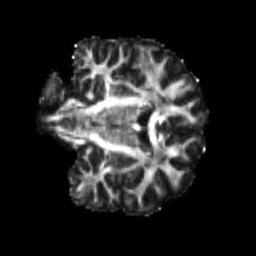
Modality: FA
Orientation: coronal
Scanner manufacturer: siemens
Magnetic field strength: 3 T
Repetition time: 4 s
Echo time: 0.0594 s